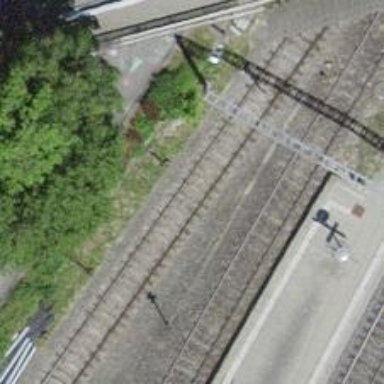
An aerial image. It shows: Single track railway in yard.